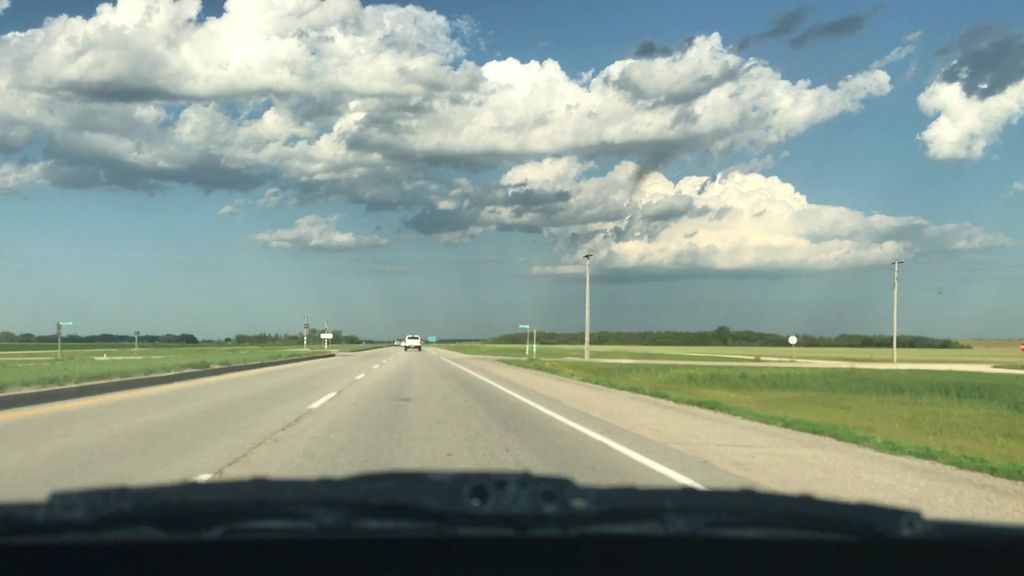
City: winnipeg